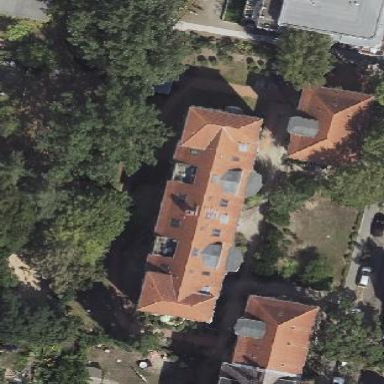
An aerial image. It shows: Hipped roof on residential building.